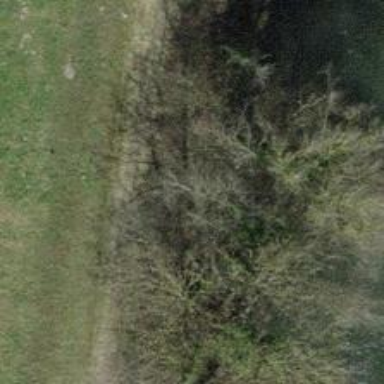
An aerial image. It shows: Path covered with grass.